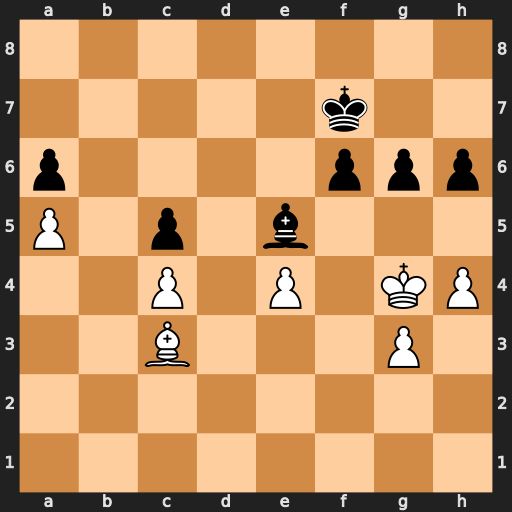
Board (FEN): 8/5k2/p4ppp/P1p1b3/2P1P1KP/2B3P1/8/8
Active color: w
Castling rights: -
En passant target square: -
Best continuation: Bxe5 h5+ Kf4 fxe5+ Kxe5